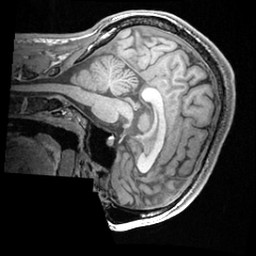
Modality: T1w
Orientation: sagittal
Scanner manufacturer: ge
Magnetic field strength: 3 T
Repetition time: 0.008368 s
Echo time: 0.003256 s